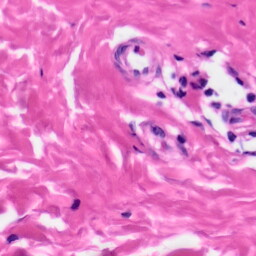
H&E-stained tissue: Skin